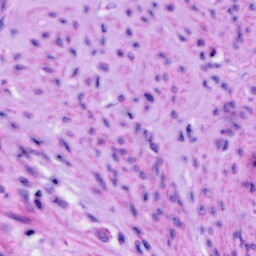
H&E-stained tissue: Cervix